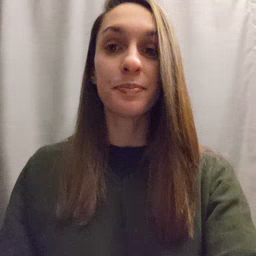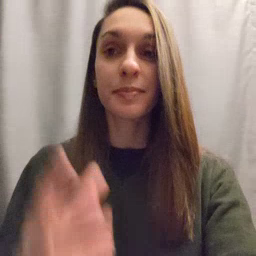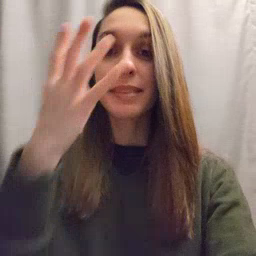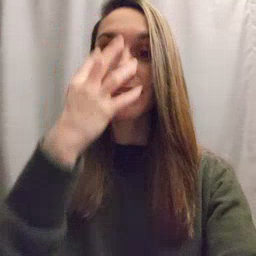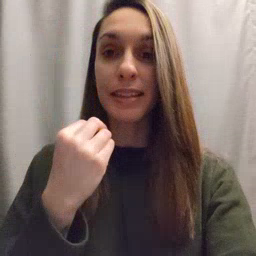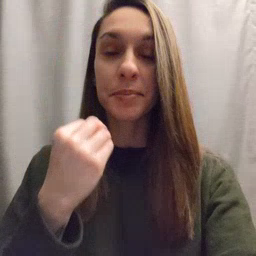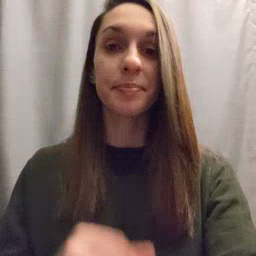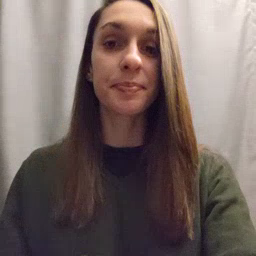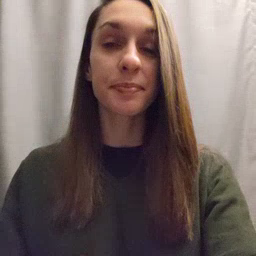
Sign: sleep